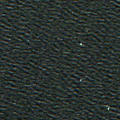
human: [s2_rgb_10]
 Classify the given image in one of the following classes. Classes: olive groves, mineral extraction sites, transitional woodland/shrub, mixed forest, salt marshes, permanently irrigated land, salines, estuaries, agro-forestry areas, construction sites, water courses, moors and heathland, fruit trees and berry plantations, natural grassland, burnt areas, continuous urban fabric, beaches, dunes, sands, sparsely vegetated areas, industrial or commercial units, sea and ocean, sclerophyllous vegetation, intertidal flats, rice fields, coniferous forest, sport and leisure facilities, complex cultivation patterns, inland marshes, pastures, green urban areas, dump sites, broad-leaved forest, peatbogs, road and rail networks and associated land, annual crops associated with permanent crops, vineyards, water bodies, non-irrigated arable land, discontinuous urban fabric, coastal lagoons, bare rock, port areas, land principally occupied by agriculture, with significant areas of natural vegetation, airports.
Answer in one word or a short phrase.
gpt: sea and ocean